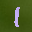
Label: 1